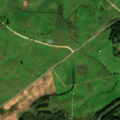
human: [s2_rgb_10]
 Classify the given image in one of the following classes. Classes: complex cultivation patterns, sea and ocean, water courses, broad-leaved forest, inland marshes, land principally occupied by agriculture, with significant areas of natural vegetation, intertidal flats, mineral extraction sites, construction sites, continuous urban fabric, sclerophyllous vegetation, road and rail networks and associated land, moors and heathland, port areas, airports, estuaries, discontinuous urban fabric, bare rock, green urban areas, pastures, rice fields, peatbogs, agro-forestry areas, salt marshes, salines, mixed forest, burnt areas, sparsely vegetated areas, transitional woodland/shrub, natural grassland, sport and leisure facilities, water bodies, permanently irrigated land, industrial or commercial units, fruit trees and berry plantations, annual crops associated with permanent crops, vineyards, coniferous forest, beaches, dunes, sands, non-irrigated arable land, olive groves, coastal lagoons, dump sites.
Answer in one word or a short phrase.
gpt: non-irrigated arable land, pastures, complex cultivation patterns, land principally occupied by agriculture, with significant areas of natural vegetation, broad-leaved forest, transitional woodland/shrub